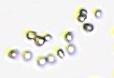
Label: Phaeocystis